Interaction volume radius: 5 \u00c5
Interaction volume height: 20 \u00c5
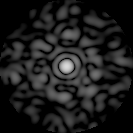
Disorder parameter: 0.8592